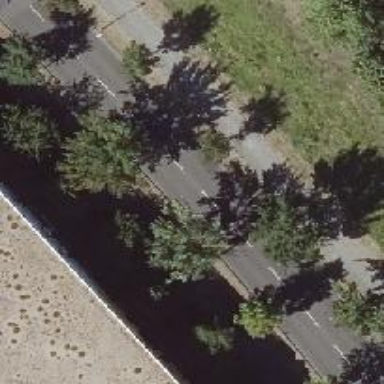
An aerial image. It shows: Beautiful avenue lined with deciduous broadleaved trees.